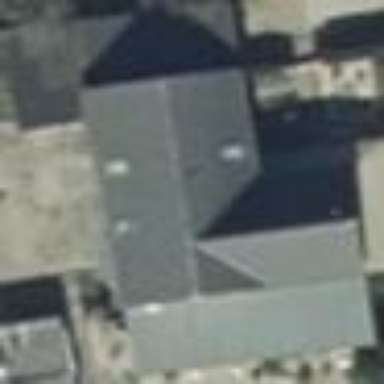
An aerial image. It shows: House with flat grey roof.